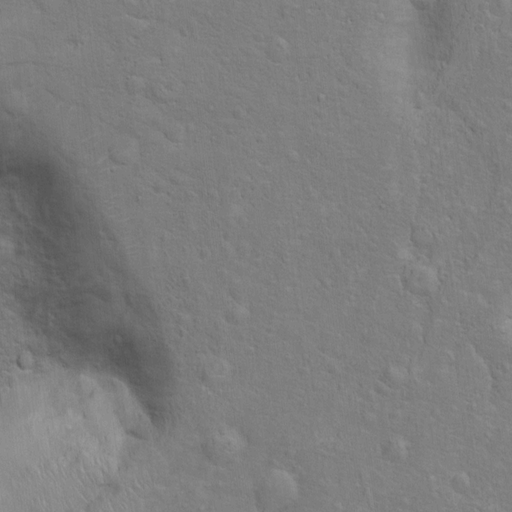
Classes present: Background, Cone